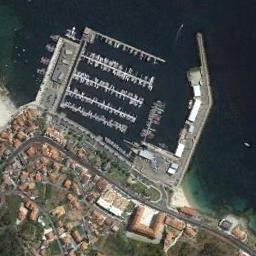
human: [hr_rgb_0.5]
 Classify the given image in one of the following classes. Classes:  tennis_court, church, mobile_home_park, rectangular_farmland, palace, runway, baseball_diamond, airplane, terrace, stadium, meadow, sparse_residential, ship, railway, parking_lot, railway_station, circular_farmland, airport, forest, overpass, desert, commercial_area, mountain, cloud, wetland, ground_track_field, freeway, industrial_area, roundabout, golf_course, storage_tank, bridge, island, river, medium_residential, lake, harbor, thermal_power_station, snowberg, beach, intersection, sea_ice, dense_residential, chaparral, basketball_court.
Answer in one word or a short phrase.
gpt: harbor